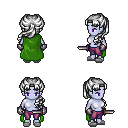
a pixel art fantasy rpg character, female body template, dark elf, purple skin, green cape, magenta pants, white princess hairstyle, metal gloves, white slippers, dagger, four views (front, back, left, right), 2x2 character sprite sheet, small pixel art, hard edges, no anti-aliasing